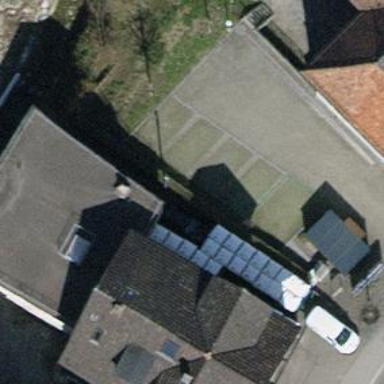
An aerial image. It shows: Charging station.